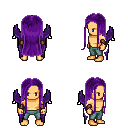
a pixel art fantasy rpg character, male body template, human, tanned skin, purple wings, teal pants, purple extra-long hairstyle, leather bracers, four views (front, back, left, right), 2x2 character sprite sheet, small pixel art, hard edges, no anti-aliasing